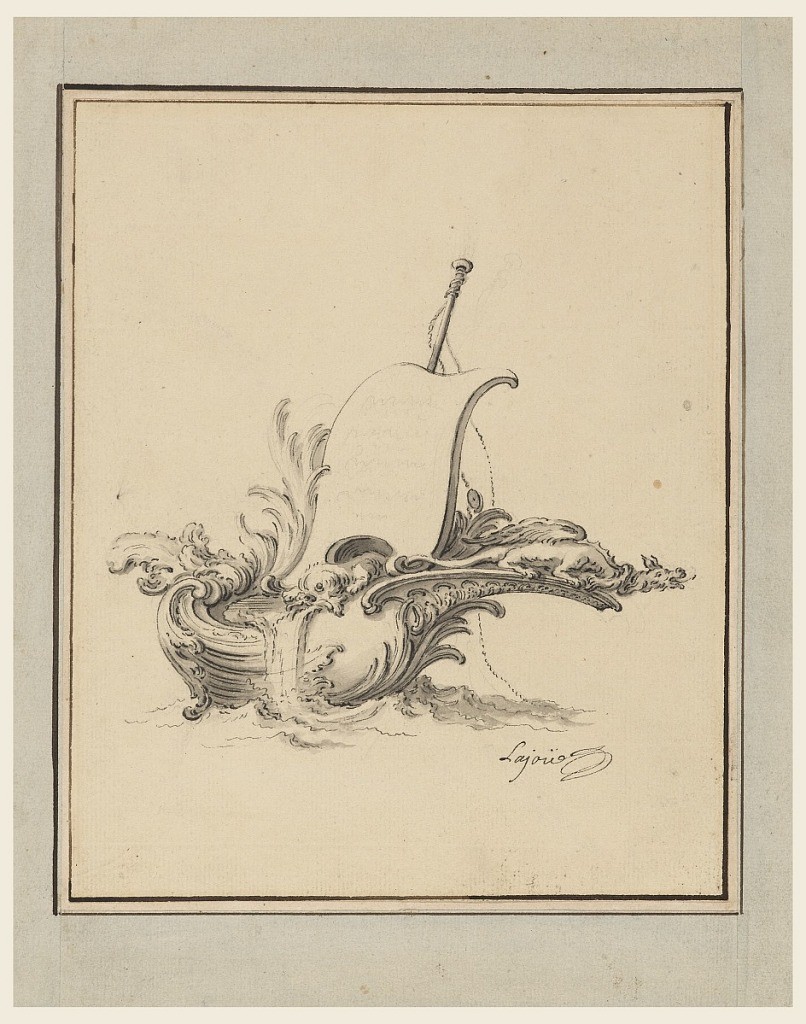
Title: Design for an Escutcheon in Form of Boat with Sail, for Recueil Nouveau de Differens Cartouches
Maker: Jacques de Lajoüe, French, 1687–1761
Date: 1734
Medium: Pen and brush and black ink, wash, graphite on cream laid paper
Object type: Drawing
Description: A dragon and another fantastic animal are on the boat.  Writing is indicated in the escutcheon.